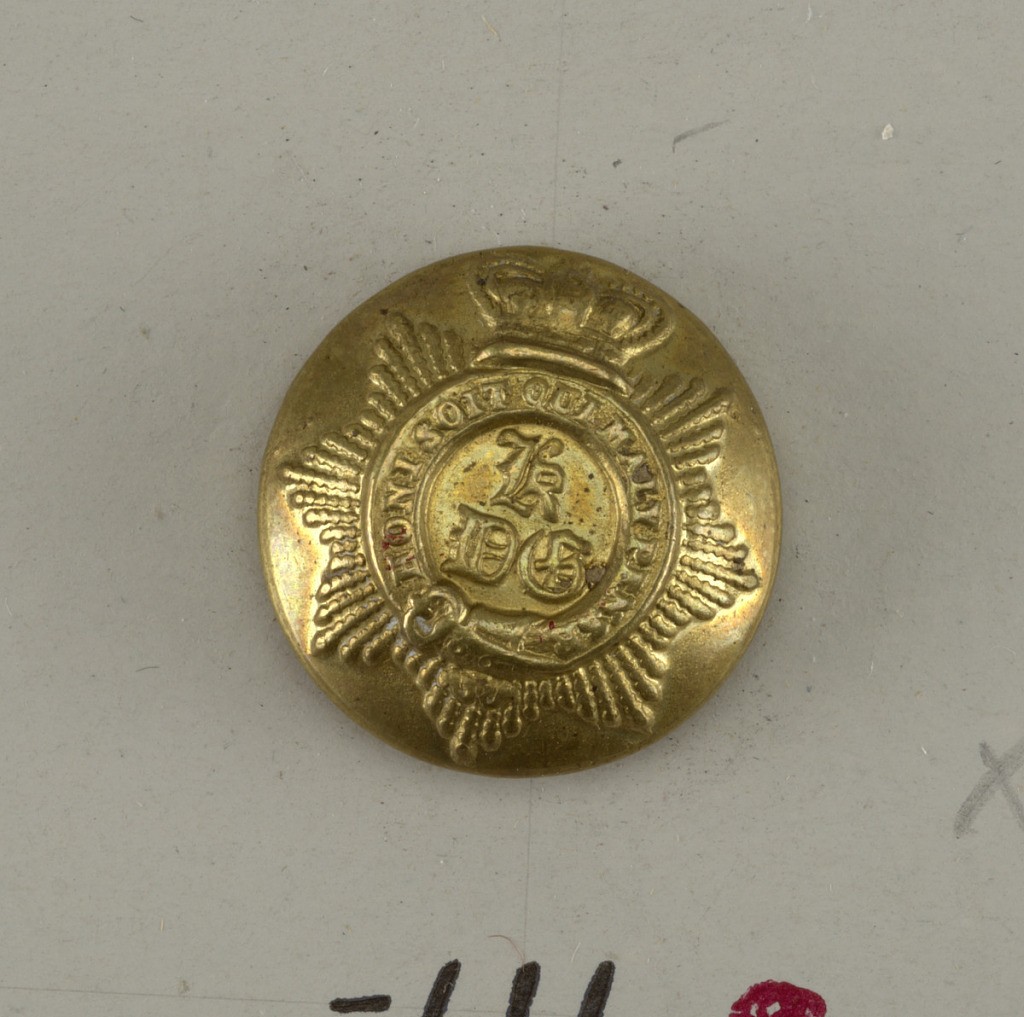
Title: Button
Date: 1801–50
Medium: Brass
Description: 1931-59-111: Convex button ornamented with a circle formed by t...